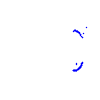
Particle: proton